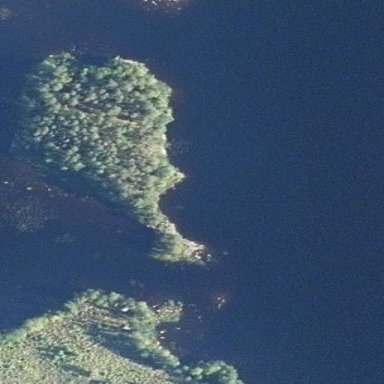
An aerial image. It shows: Islet.